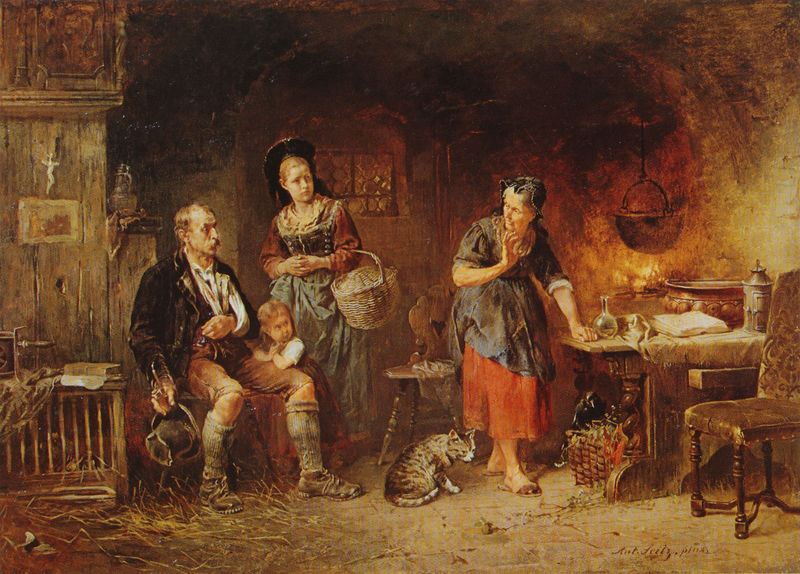
Titel: Die Quacksalberin
Künstler: Anton Seitz
Standort: München
Institution: Neue Pinakothek
Schlagwörter: blau, dunkel, feuer, gemälde, gruppe, hand, mann, schatten, weiß, frauen, grün, menschen, mädchen, ocker, sitzen, braun, fenster, frau, geste, glas, holz, hut, kleid, licht, orange, raum, schwarz, stroh, stuhl, stühle, tisch, zimmer, gürtel, rot, beige, rock, alt, blond, flasche, jung, wand, alte, arm, schüssel, stehen, bild, holland, innenraum, möbel, niederlande, signatur, tischdecke, öl, halme, gitter, land, gewand, interieur, sitzend, familie, innen, kind, mutter, vater, höhle, arbeit, bauern, genre, kamin, ofen, amphore, henkel, kanne, krug, schwanz, taille, topf, magd, bilder, bücher, kommode, schrank, genrebild, genremalerei, haltung, mieder, schuhe, heu, körbe, sigantur, ausdruck, schemel, romantik, lehnen, essen, polster, homme, korb, schublade, stube, kammer, socken, sandalen, junge frau, schenkel, bauer, wände, holztisch, katze, strümpfe, barfuss, geflecht, buch, kreuz, idyll, scheibe, chapeau, verletzt, einkauf, genreszene, arzt, tracht, wärme, biedermeier, küche, rotblond, tonig, chaise, bauernhaus, stall, kruzifix, kniebundhose, esse, kochen, flamand, drinnen, femme, polsterstuhl, anlehnen, dreibein, käfig, butzenscheiben, lederhose, verband, verletzung, armut, romantisme, peinture, sohn, robe, dirndl, realisme, kessel, bauernstube, abwehren, hexe, herd, wasserkrug, paysans, schreck, enfant, mere, scène de genre, chat, cheminée, nachricht, alchemist, unordentlich, pauvreté, panier, armschlinge, bleifenster, bretterwand, brettstuhl, feu, four, greuze, heimkehrer, herdfeuer, höhlenartig, marmitte, strüpfe, wollstrümpfe, hollande, apotheke, croix, osier, schwat, kleidertracht, rustique, cheminéee, fu, scène de gente, inceste, vater mutte